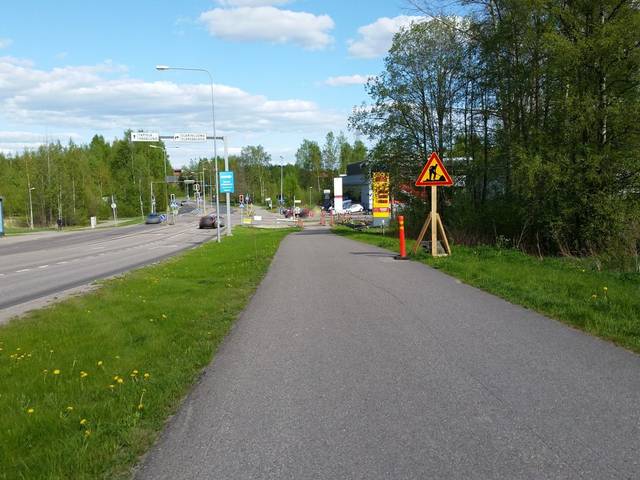
Region: Finland
Coordinates: 60.181, 24.758